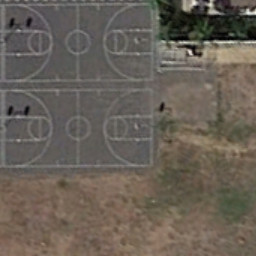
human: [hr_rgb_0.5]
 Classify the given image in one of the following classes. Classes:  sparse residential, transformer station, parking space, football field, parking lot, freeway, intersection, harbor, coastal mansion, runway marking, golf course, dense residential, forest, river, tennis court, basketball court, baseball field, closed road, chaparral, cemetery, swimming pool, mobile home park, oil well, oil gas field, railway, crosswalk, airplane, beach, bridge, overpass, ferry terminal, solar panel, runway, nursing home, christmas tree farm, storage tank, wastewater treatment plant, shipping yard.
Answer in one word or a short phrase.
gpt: basketball court